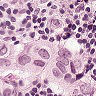
Metastatic tissue present: yes